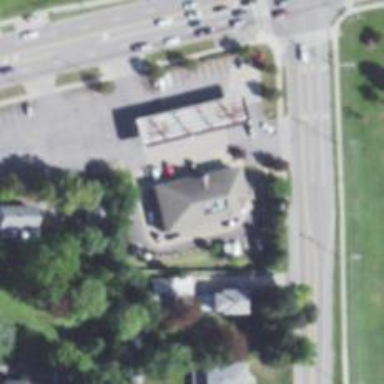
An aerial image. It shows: Convenience shop.